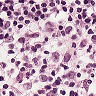
Metastatic tissue present: no